Question: can anybody tell me what's wrong in the following simple source code. In the picture below you can see my problem. I want a widget which consists of a menu and a QGLWidget, but the QGLWidget overlaid the menu. If I use QtGui.QWidget instead it works fine. How can I increase the space between these elements?
diagram 1:

code of QGLWidget :
'''
class Profile(QtOpenGL.QGLWidget):
def __init__(self, parent = None):
super(Profile, self).__init__(parent)
def initializeGL(self):
GL.glClearColor(1.0, 1.0 , 1.0, 1.0)
def paintGL(self):
GL.glMatrixMode(GL.GL_MODELVIEW)
GL.glLoadIdentity()
GL.glClear(GL.GL_COLOR_BUFFER_BIT | GL.GL_DEPTH_BUFFER_BIT)
'''
code of test widget which works fine:
'''
class TestWidget(QtGui.QWidget):
def __init__(self, parent = None):
super(TestWidget, self).__init__(parent)
editor = QtGui.QTextEdit()
grid = QtGui.QGridLayout()
grid.addWidget(editor, 1,1)
self.setLayout(grid)
'''
code of main widget:
'''
class ProfileDetectWidget(QtGui.QWidget):
def __init__(self, parent = None):
super(ProfileDetectWidget, self).__init__(parent)
self.ogl_widget = Profile()
# self.ogl_widget = TestWidget()
grid = QtGui.QGridLayout()
grid.addWidget(self.ogl_widget, 2,1)
self.createActions()
self.createMenus()
self.setLayout(grid)
self.resize(420,320)
def createActions(self):
self.openAct = QtGui.QAction('Open...', self)
def createMenus(self):
fileMenu = QtGui.QMenu("File", self)
fileMenu.addAction(self.openAct)
menubar = QtGui.QMenuBar(self)
menubar.addMenu(fileMenu)
if __name__ == '__main__':
app = QtGui.QApplication(["PyQt OpenGL"])
widget = ProfileDetectWidget()
widget.show()
app.exec_()
'''
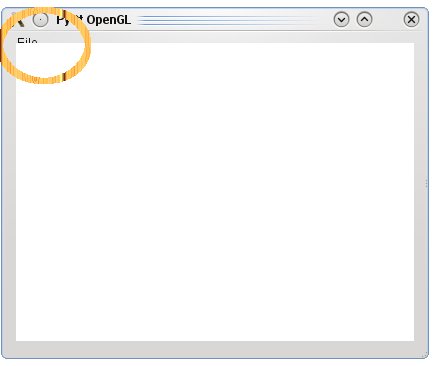
Answer: In the code of the main widget I changed
'''
grid = QtGui.QGridLayout()
grid.addWidget(self.ogl_widget, 2,1)
'''
to
'''
space = QtGui.QSpacerItem(0,15)
grid = QtGui.QGridLayout()
grid.addItem(space)
grid.addWidget(self.ogl_widget, 2,1)
'''
and it seems to work.